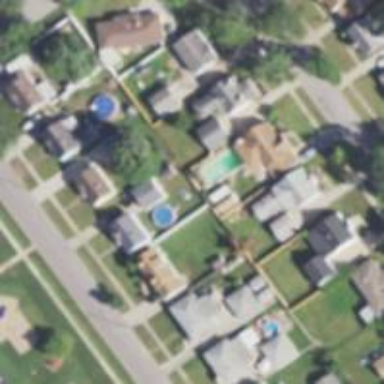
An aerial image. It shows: This residential area consists of single-family homes.